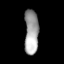
Tissue: lung
Cell type: Endothelial cells
Senescence score: 0.5649
Nuclear area (px): 615
Mean DAPI intensity: 160.598